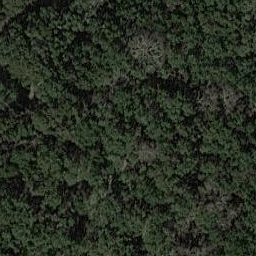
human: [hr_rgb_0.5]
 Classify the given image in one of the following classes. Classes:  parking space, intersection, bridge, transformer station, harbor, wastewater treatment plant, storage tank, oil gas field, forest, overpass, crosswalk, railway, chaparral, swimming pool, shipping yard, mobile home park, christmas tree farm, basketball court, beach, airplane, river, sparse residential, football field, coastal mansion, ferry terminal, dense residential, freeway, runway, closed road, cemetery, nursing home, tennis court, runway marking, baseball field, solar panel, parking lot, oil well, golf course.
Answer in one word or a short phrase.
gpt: forest